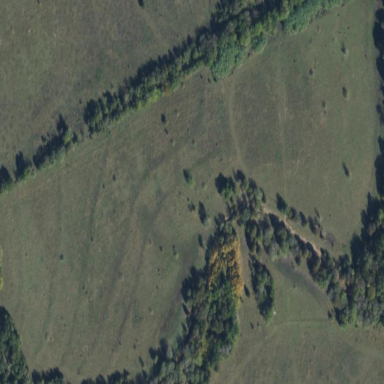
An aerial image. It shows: Bridleway with ground surface.